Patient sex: M
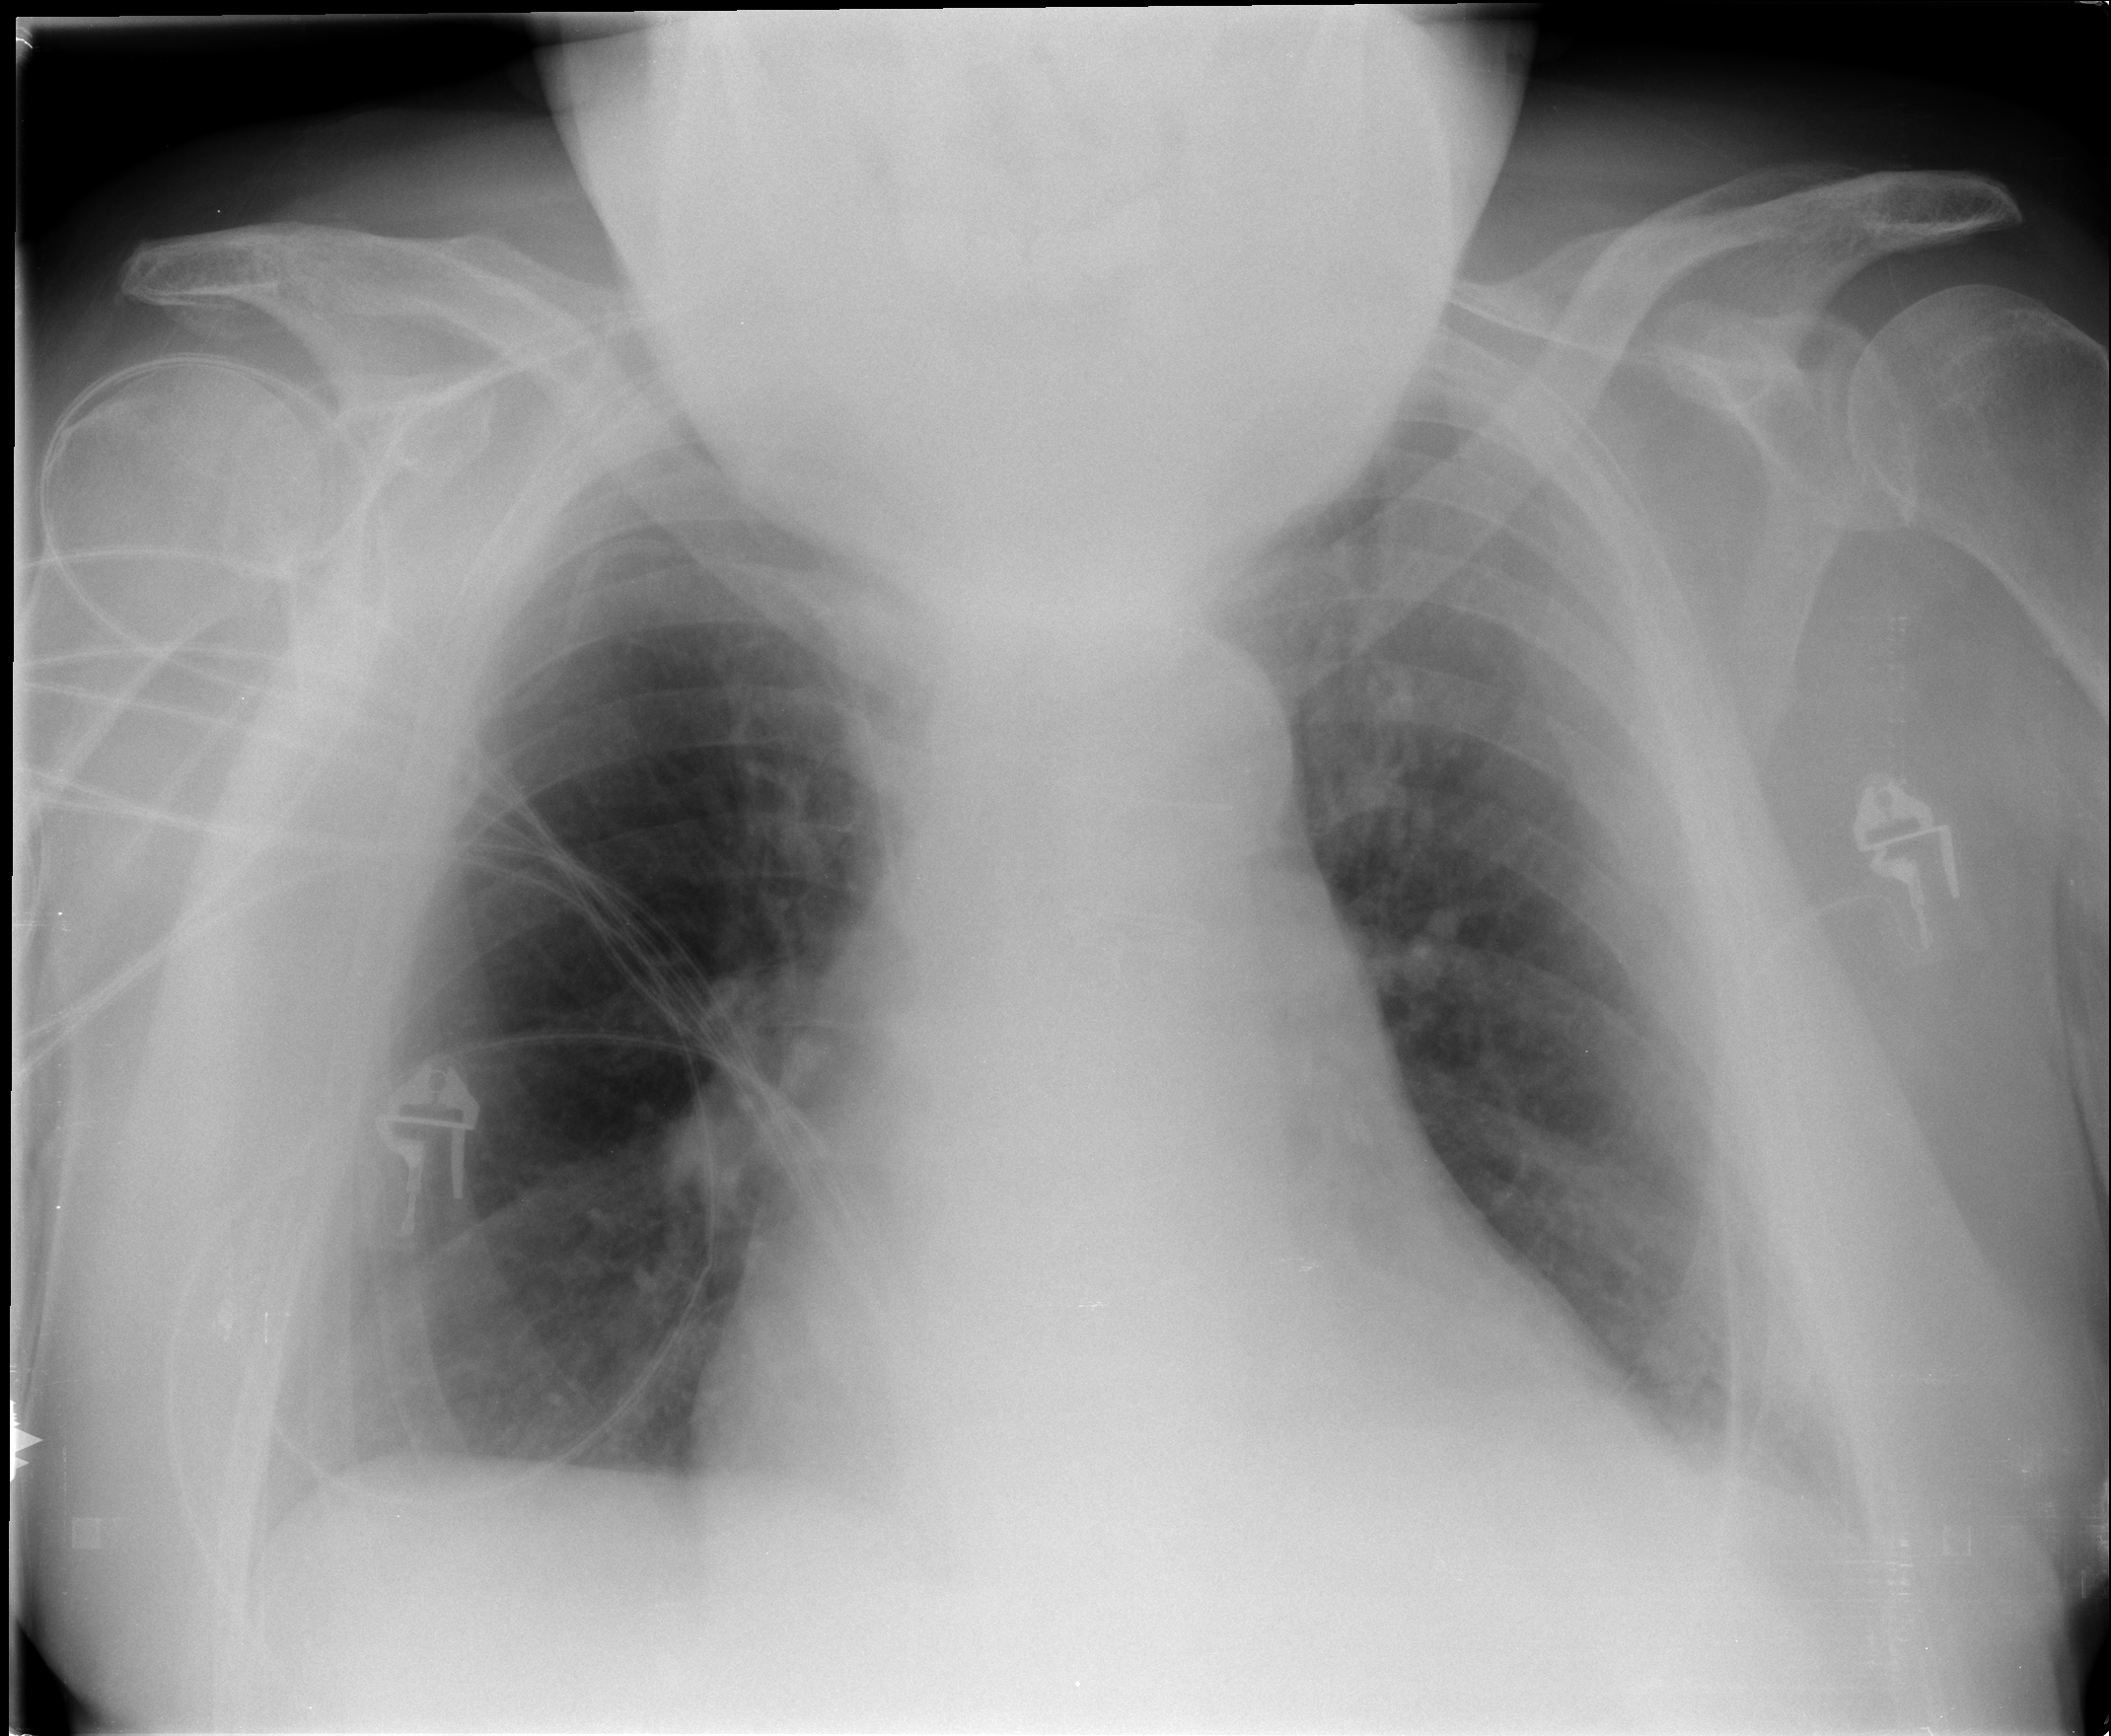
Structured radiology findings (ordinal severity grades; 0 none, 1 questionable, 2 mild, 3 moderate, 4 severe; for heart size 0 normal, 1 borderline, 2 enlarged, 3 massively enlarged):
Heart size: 2
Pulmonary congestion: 0
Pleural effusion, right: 0
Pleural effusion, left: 1
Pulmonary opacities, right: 0
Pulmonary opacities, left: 0
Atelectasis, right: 0
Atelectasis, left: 2